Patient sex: M
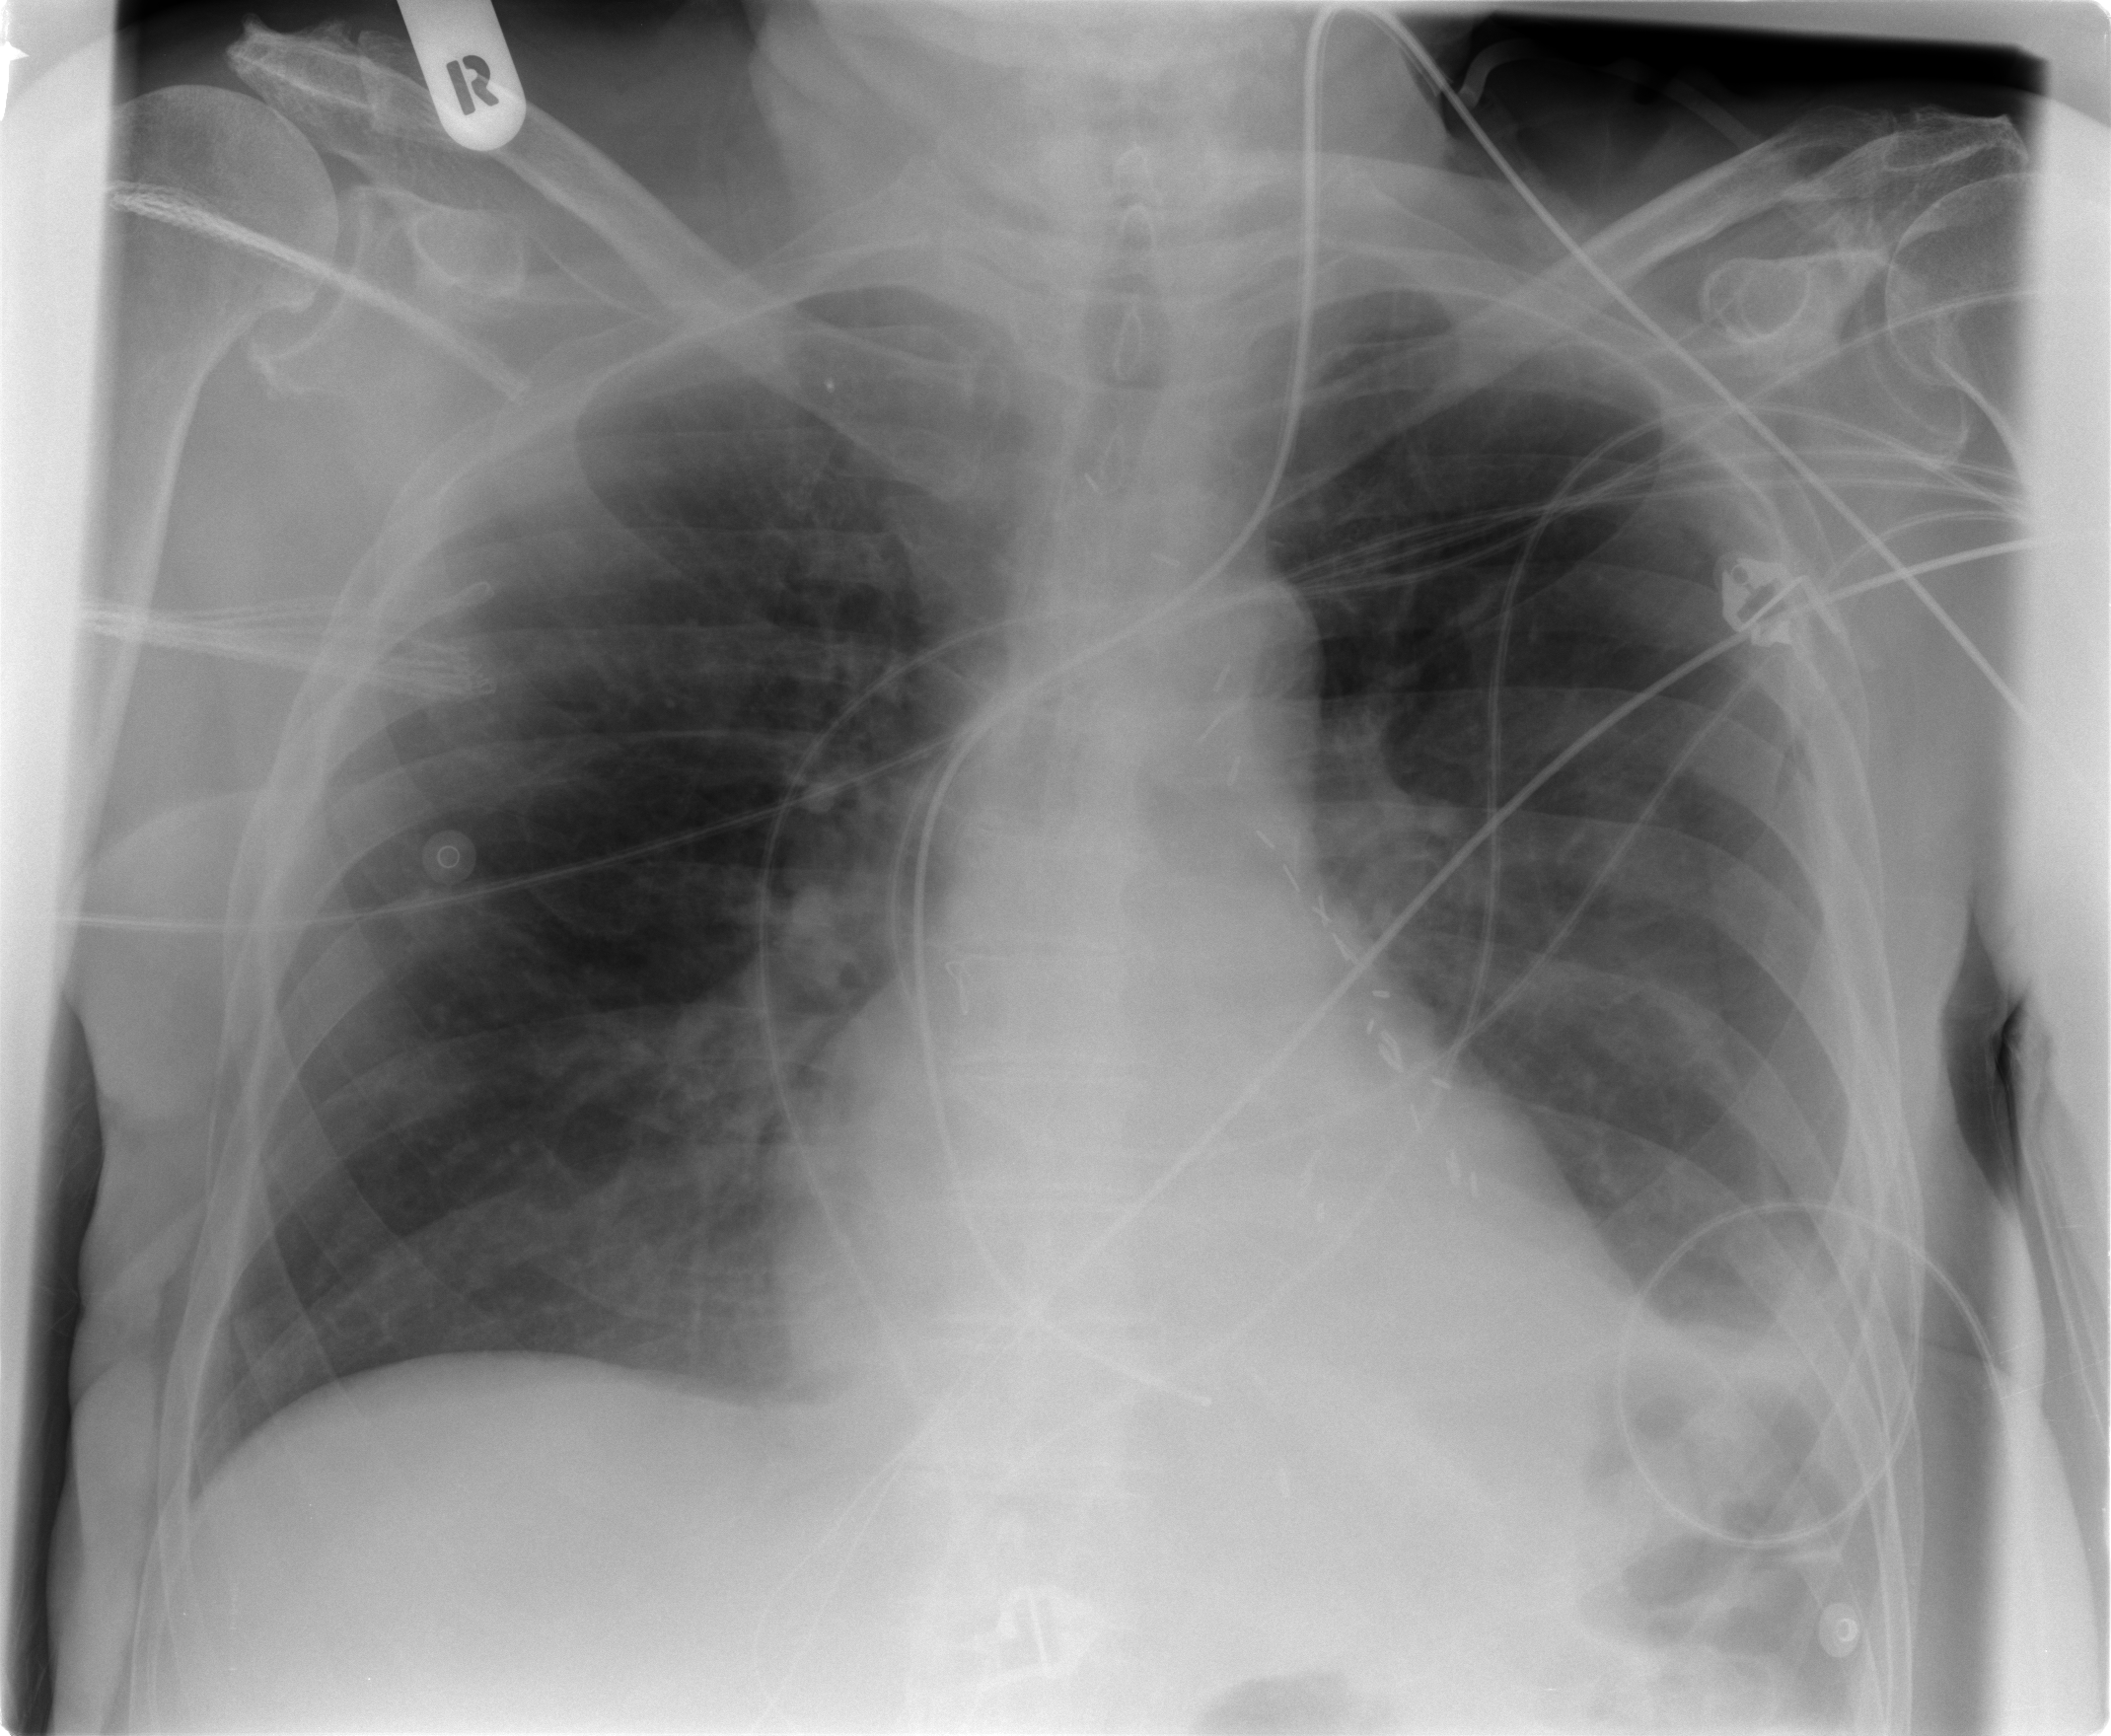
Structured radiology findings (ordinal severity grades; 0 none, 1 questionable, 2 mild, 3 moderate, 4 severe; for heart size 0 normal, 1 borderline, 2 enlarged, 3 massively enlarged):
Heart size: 0
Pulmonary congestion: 2
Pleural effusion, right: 0
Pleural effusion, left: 2
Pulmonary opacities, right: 0
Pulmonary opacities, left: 2
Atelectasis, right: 0
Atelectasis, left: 2